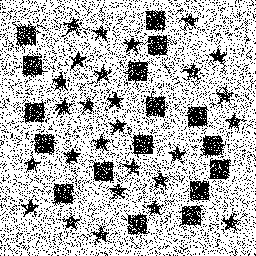
Squares: 17
Triangles: 0
Stars: 27
Total shapes: 44